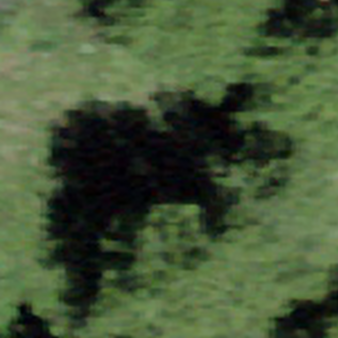
Label: other